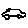
Label: car